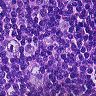
Metastatic tissue present: no